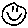
Label: smiley face